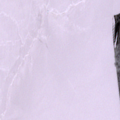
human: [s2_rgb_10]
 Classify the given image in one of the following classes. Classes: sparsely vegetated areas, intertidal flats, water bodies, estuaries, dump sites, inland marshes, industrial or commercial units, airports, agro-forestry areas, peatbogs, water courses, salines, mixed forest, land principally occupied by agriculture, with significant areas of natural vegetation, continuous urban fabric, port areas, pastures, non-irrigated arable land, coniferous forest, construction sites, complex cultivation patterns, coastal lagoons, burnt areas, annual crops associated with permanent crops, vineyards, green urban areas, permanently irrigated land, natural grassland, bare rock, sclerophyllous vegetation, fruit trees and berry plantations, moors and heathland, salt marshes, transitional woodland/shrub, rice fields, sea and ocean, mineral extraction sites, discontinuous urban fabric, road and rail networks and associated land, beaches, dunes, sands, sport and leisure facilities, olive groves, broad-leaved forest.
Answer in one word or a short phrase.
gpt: sea and ocean